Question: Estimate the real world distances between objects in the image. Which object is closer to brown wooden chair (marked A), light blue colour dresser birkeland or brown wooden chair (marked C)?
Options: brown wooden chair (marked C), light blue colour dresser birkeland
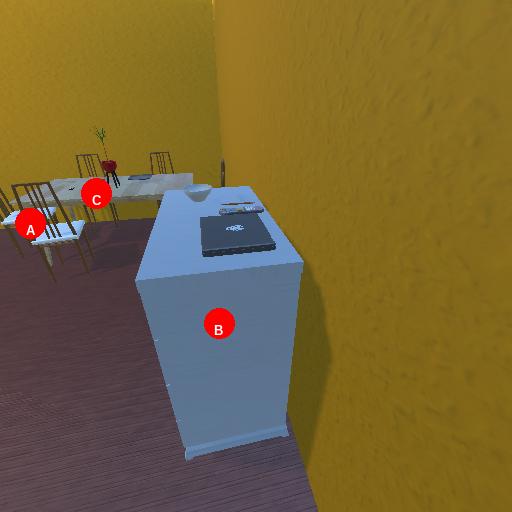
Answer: brown wooden chair (marked C)